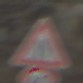
Verkehrszeichen: EinseitigVerengteFahrbahnRechts
Zusatzzeichen unten: Geschwindigkeit60
Umgebung: Outdoor, Urban
Tageszeit: MorningAfternoon
Wetter: PartlyCloudy
Licht: Natural
Jahreszeit: NotSpecified
Kontrast: LowContrast